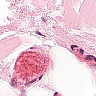
Metastatic tissue present: no